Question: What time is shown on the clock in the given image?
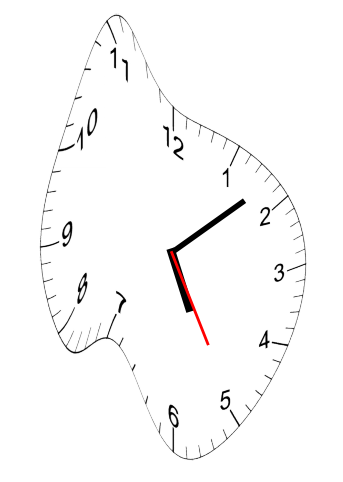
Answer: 05:08:25